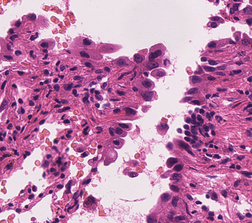
Tumor epithelial tissue: yes
Tumor-associated stroma tissue: yes
Normal tissue: no